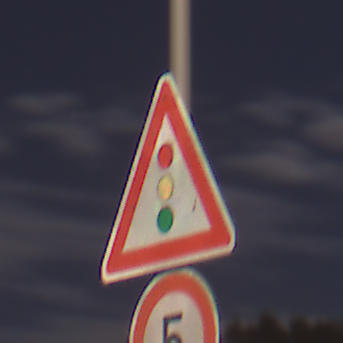
Verkehrszeichen: Lichtzeichenanlage
Zusatzzeichen unten: Geschwindigkeit5
Umgebung: Outdoor, Suburban
Tageszeit: Night
Wetter: PartlyCloudy
Licht: Artificial
Jahreszeit: NotSpecified
Kontrast: HighContrast